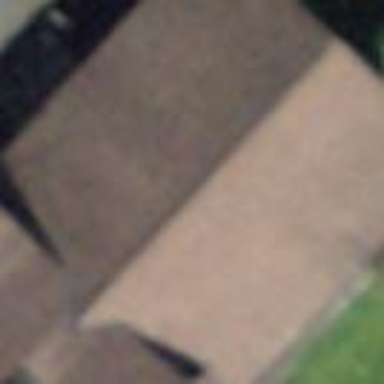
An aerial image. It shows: Rural barn.